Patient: sex F, age 65
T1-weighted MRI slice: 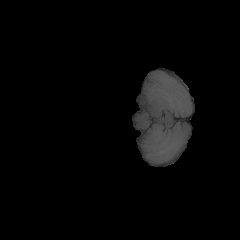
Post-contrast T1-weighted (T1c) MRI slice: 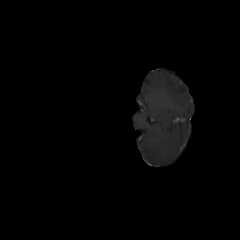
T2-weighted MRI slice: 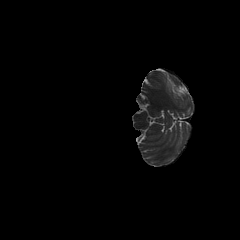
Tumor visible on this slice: no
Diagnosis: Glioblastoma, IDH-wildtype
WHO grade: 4